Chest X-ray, AP view. Patient: 27 years old, sex M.
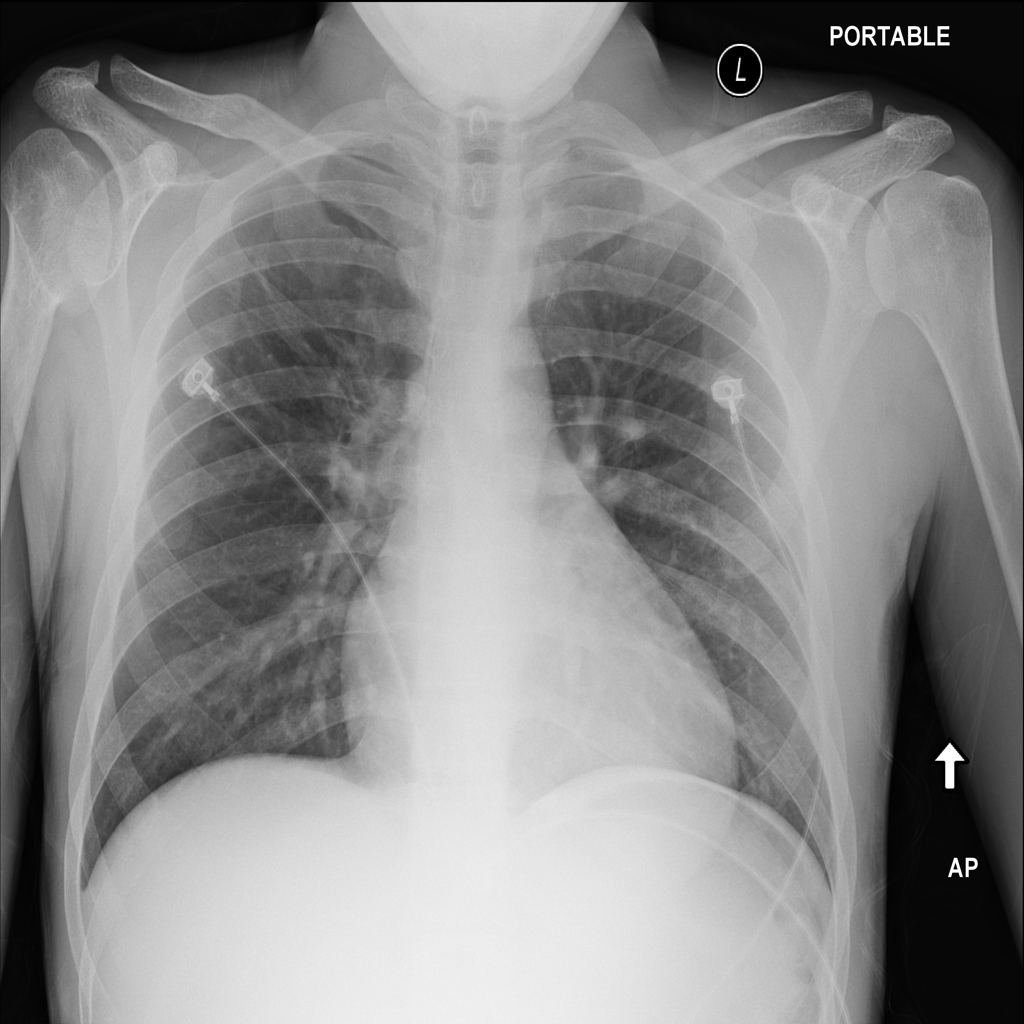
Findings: No Finding